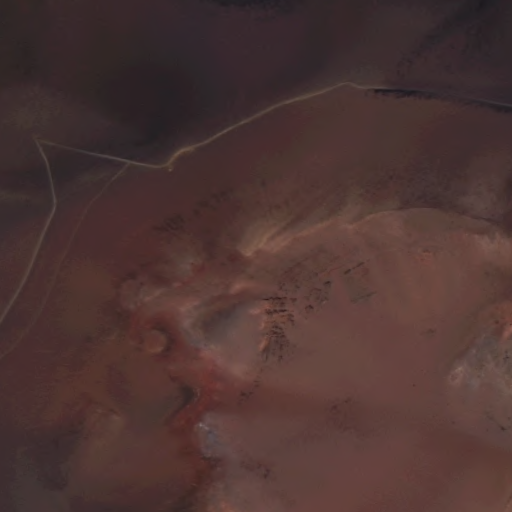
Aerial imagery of mountain in Hawaii named Kamoaopele containing only unknown